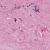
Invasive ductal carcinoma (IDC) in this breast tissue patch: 1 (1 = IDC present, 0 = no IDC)